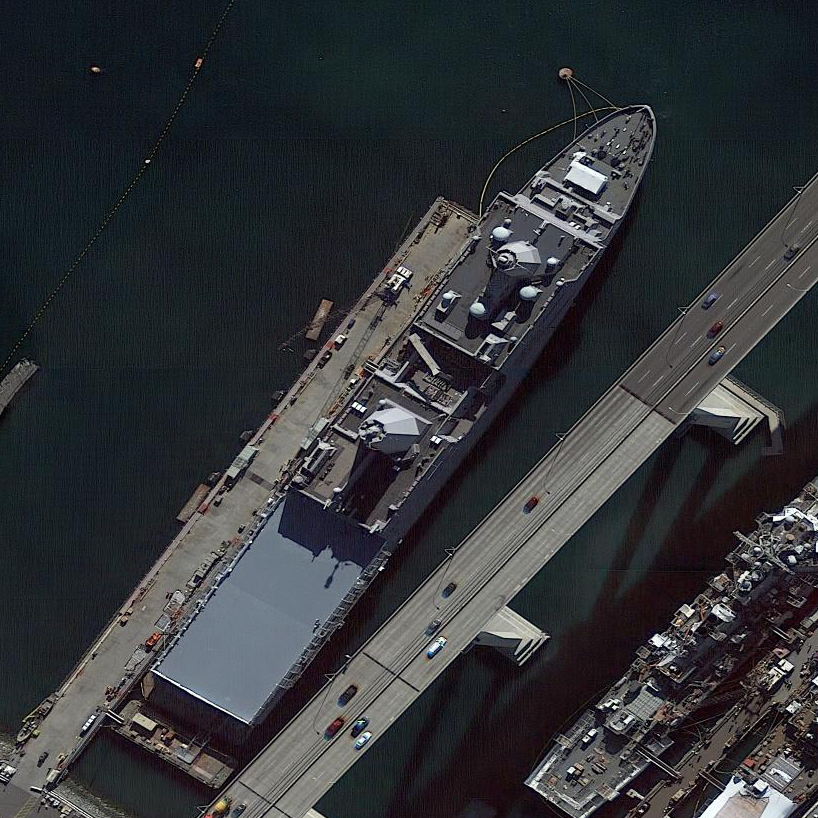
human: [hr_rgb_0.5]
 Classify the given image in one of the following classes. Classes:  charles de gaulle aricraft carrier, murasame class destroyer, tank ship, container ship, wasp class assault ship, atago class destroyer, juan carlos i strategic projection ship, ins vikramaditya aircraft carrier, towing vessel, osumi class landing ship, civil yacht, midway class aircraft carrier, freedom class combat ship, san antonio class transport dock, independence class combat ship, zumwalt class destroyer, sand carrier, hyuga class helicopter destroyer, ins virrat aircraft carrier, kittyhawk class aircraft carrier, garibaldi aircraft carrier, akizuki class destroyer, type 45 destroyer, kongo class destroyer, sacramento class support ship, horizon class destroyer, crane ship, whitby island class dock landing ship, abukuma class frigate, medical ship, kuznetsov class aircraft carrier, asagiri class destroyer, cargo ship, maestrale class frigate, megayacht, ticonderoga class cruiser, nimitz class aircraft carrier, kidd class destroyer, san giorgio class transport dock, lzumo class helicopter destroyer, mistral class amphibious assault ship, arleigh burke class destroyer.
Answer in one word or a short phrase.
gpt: San Antonio class transport dock